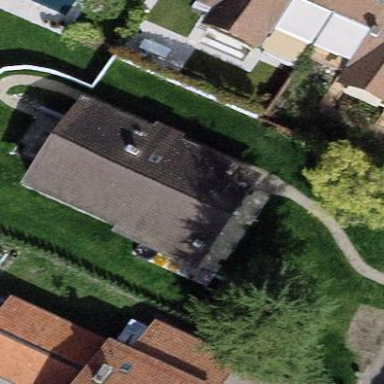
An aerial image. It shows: Garden enclosed by fence.